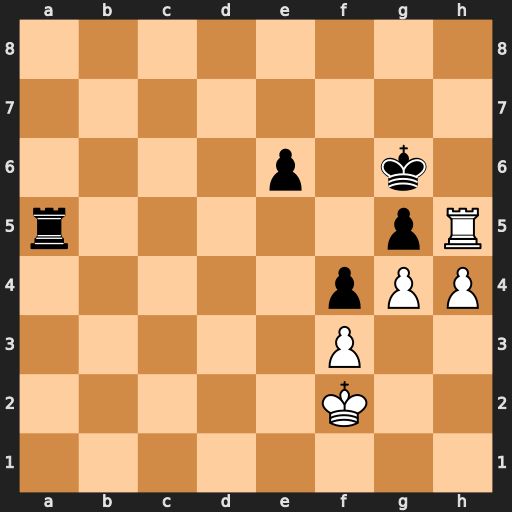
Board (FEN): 8/8/4p1k1/r5pR/5pPP/5P2/5K2/8
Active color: w
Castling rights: -
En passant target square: -
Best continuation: Rxg5+ Rxg5 hxg5 e5 Ke2 Kxg5 Kd3